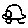
Label: car